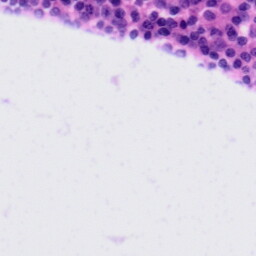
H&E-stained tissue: Tonsil